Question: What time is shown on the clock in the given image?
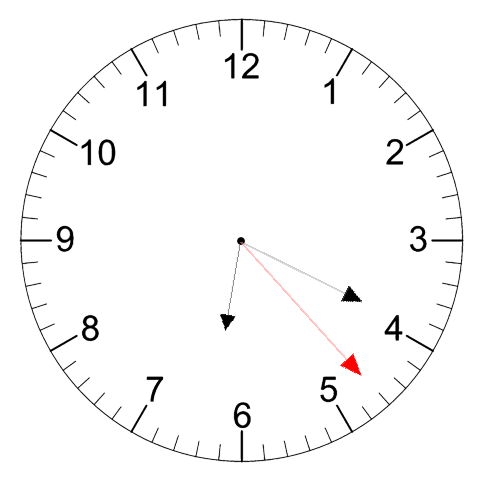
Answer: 06:19:23